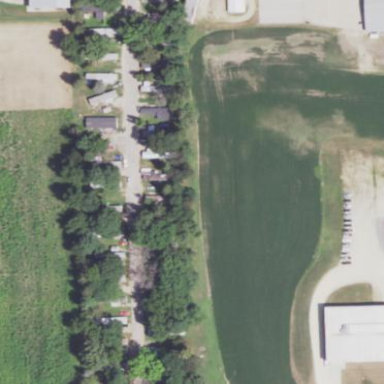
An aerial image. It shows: Residential area known as trailer park.